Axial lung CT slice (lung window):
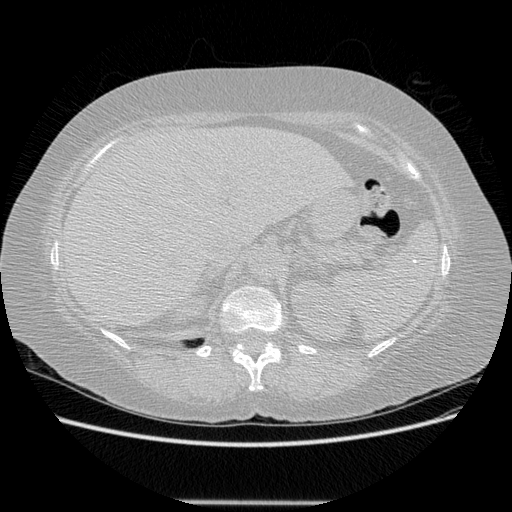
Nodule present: no